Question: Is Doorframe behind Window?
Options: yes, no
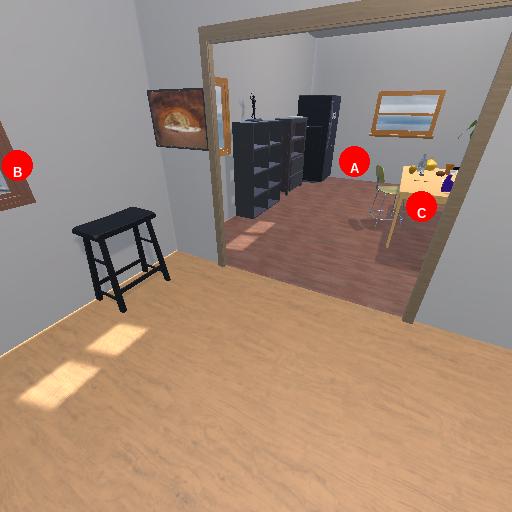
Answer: yes